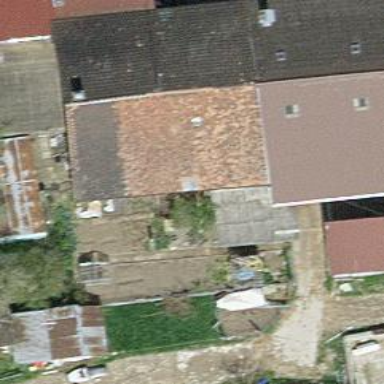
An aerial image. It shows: Farm building.